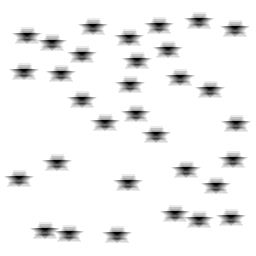
Squares: 0
Triangles: 0
Stars: 32
Total shapes: 32